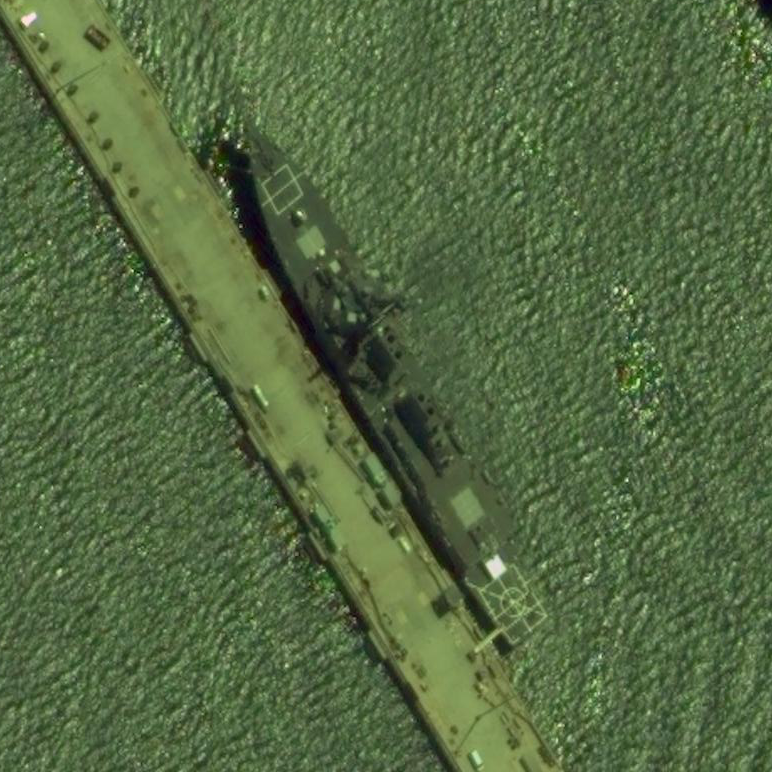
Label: Arleigh_Burke-class_destroyer